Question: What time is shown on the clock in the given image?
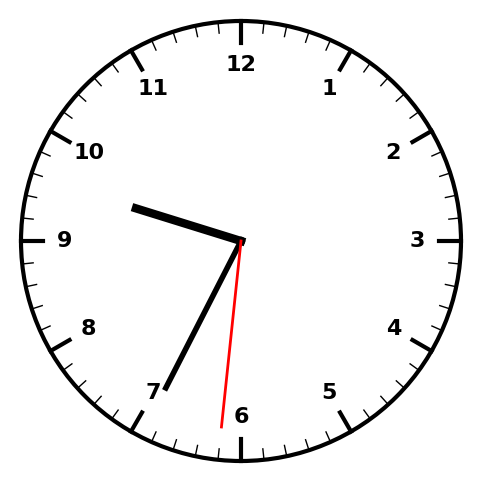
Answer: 09:34:31